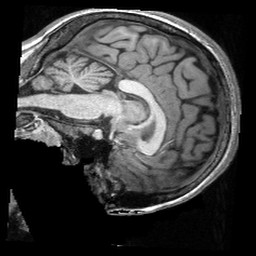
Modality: T1w
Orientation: sagittal
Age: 19
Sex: female